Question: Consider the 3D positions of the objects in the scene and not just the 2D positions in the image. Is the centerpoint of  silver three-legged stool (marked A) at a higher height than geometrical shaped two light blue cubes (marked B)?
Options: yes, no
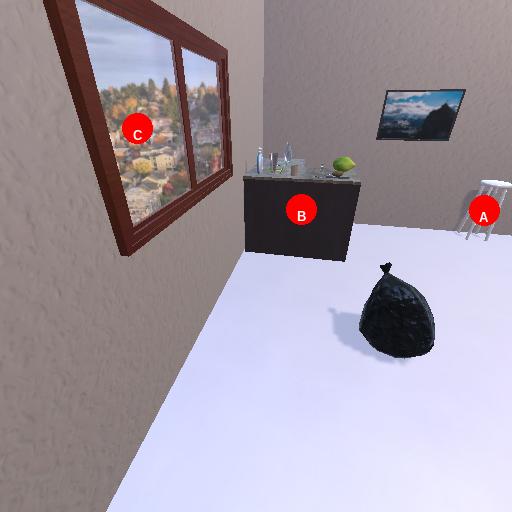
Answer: yes